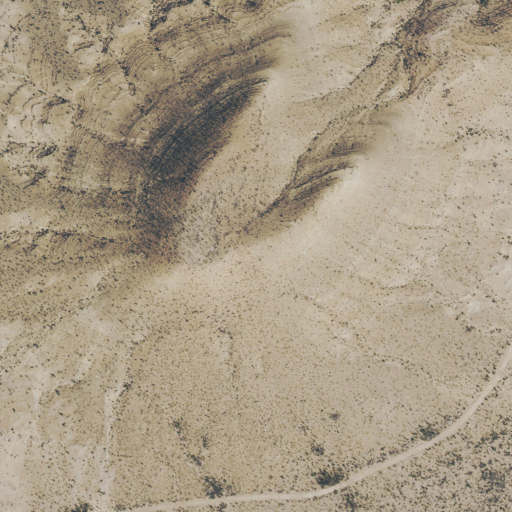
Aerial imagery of mountain in Texas named Yellow Hill containing shrub, barren land, and grassland